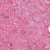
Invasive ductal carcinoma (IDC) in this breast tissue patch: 0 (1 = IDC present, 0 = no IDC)